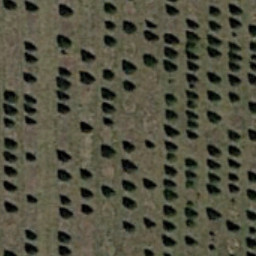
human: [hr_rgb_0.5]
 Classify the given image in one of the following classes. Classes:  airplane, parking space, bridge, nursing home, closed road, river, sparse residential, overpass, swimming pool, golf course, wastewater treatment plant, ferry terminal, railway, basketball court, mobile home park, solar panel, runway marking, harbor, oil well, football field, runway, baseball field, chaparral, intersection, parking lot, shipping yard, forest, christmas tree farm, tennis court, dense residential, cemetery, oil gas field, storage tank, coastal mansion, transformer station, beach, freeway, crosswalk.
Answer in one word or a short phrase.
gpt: christmas tree farm